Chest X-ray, PA view. Patient: 44 years old, sex F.
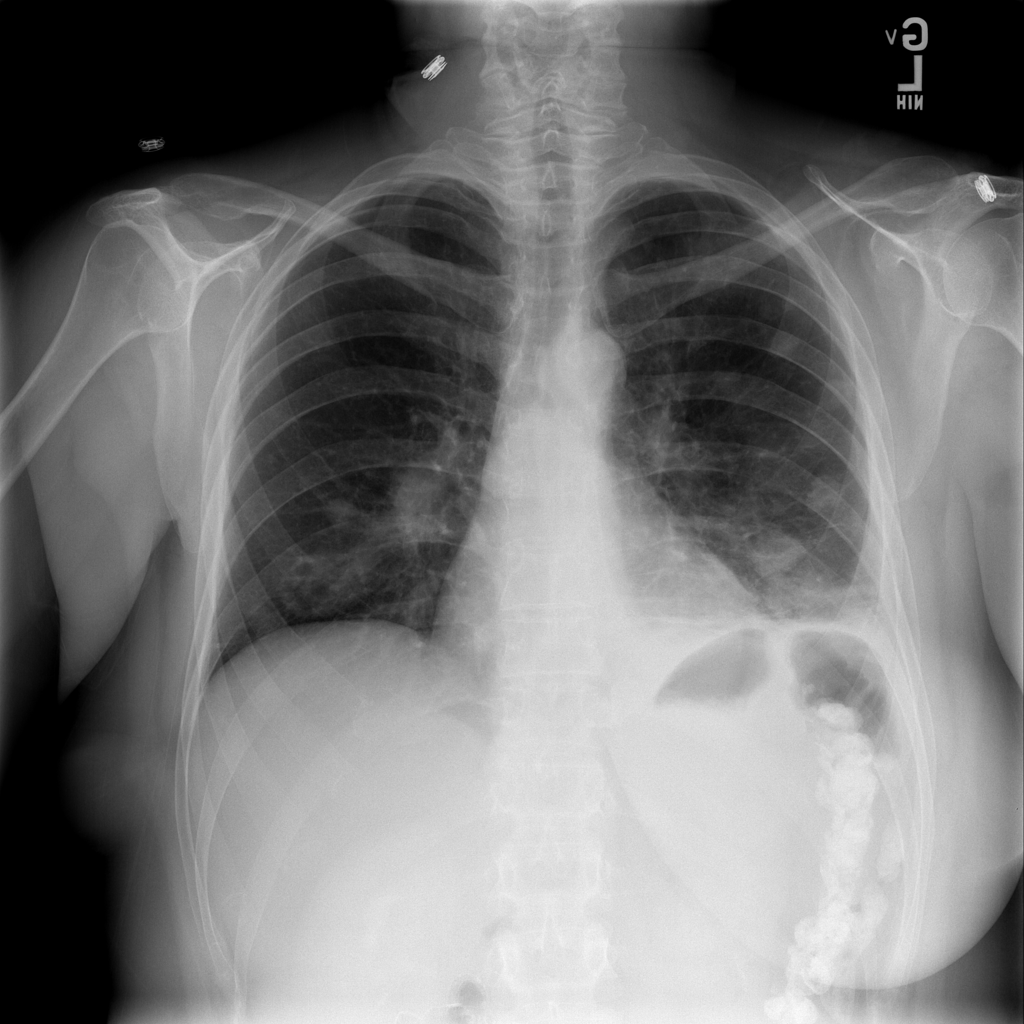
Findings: Effusion